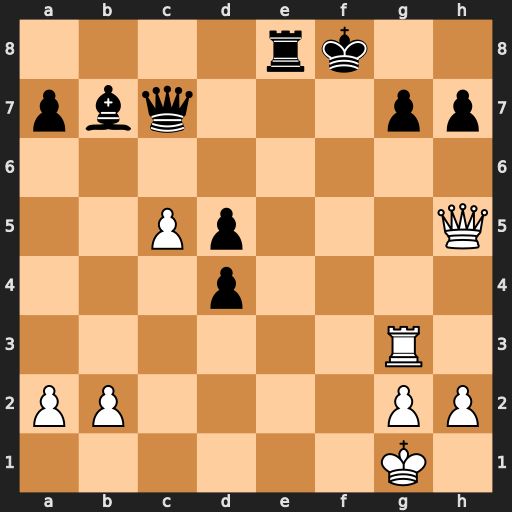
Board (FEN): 4rk2/pbq3pp/8/2Pp3Q/3p4/6R1/PP4PP/6K1
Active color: w
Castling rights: -
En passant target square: -
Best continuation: Rf3+ Ke7 Rf7+ Kd8 Rxc7